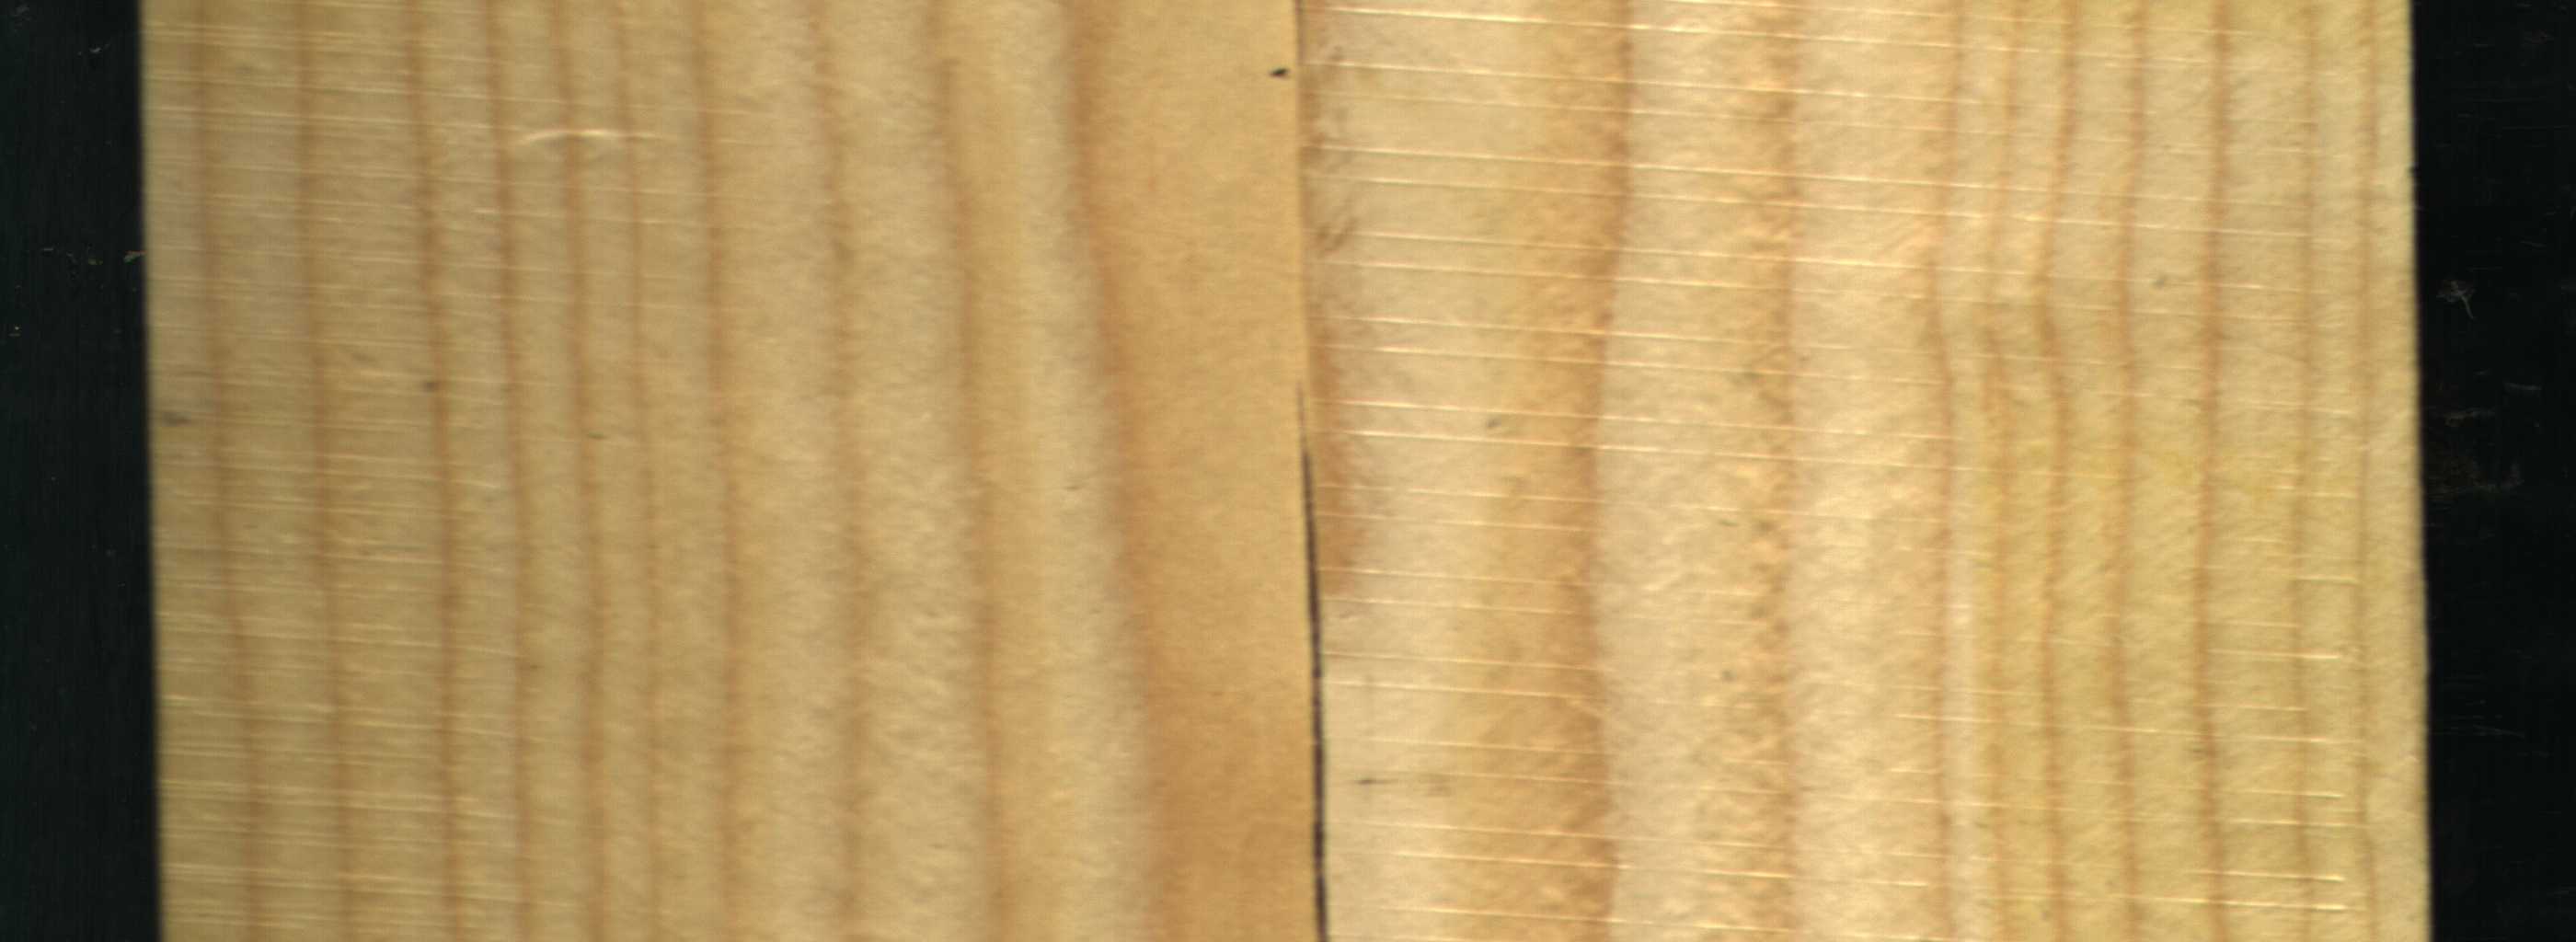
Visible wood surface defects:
Crack